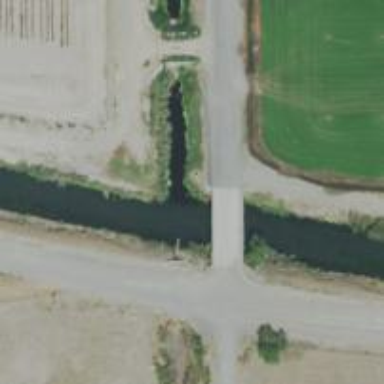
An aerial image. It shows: Unclassified road with low-water crossing bridge.